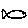
Label: fish